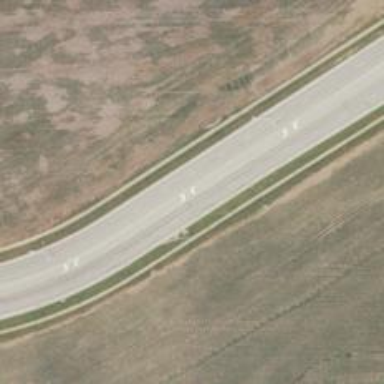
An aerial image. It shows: Left road marking is visible in the image.